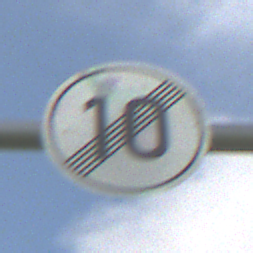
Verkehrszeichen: EndeGeschwindigkeit10
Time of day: MorningAfternoon
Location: Outdoor (Nature)
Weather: PartlyCloudy
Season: NotSpecified
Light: Natural